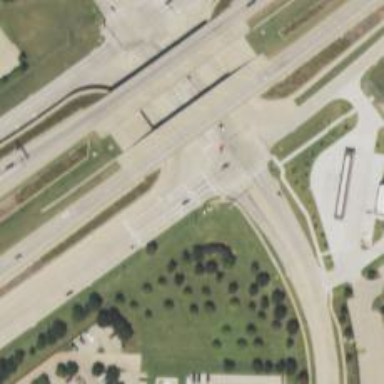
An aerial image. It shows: Secondary road with frontage road alongside.